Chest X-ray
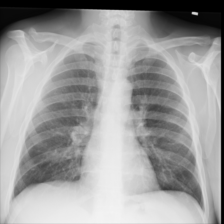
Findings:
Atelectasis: negative
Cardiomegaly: negative
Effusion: negative
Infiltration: negative
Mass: negative
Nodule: negative
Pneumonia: negative
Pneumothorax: negative
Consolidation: negative
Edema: negative
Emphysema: negative
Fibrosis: negative
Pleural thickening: negative
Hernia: negative